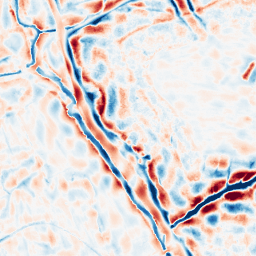
Category: wavelet
Decomposition family: wavelet_dwt
Decomposition parameters: wavelet: db8
level: 4
Upsampling method: sinc_hamming
Upsampling parameters: scale: 2
kernel_size: 4
Upsampling scale: 2